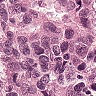
Metastatic tissue present: yes